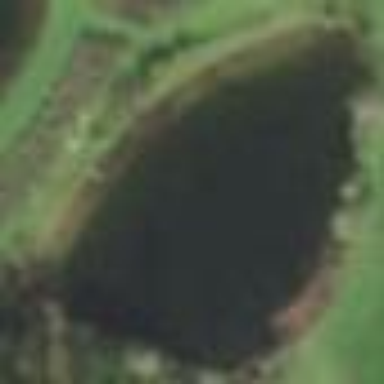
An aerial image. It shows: Water hazard on golf course. The hazard is natural water feature.